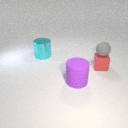
small red rubber cube to the right of large purple rubber cylinder